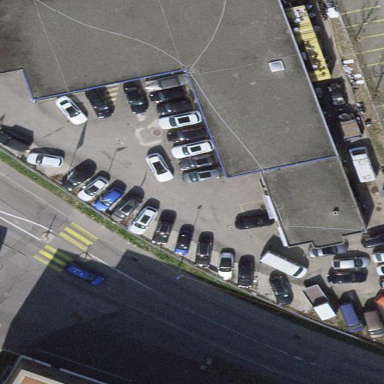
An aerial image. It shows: Industrial building with flat roof. It serves as car dealership and repair shop.